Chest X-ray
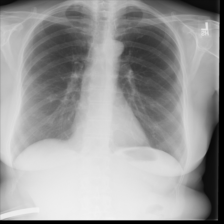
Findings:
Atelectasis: negative
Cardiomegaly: negative
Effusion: negative
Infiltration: negative
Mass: negative
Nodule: positive
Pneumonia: negative
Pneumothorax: negative
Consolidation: negative
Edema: negative
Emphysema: negative
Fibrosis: negative
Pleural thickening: negative
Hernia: negative